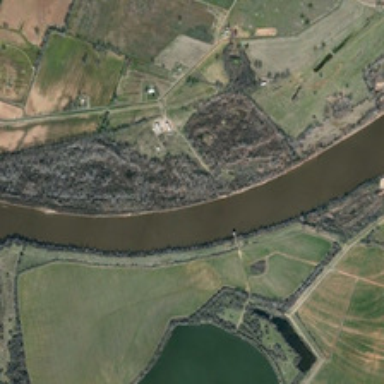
Many green plants and farmlands are in two sides of a curved river .